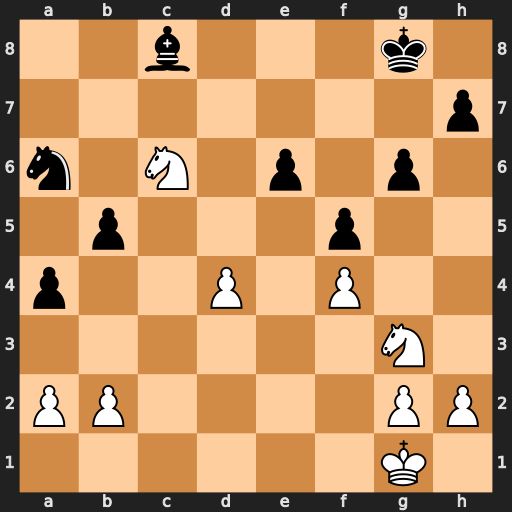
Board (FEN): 2b3k1/7p/n1N1p1p1/1p3p2/p2P1P2/6N1/PP4PP/6K1
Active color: w
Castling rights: -
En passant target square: -
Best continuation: Ne7+ Kf8 Nxc8